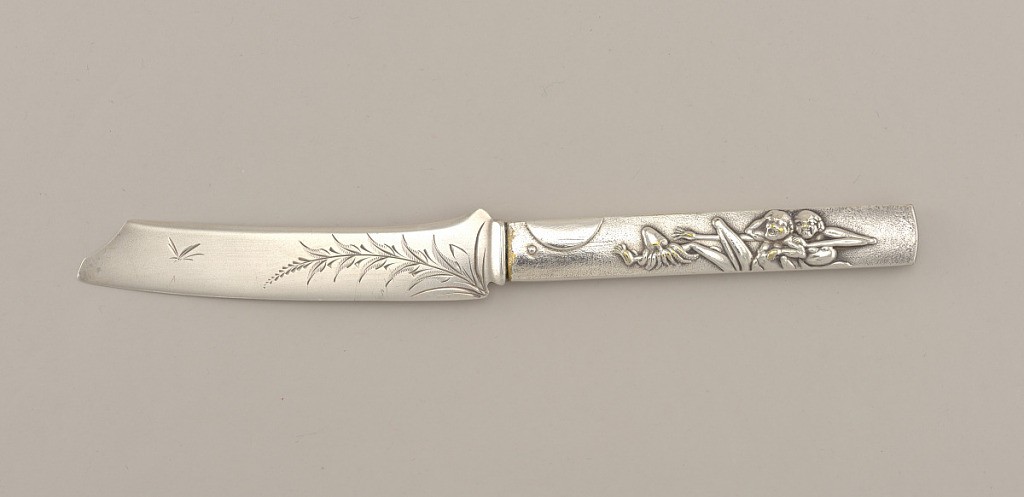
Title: Japonesque Style Pattern Number 5 Frunit Knife
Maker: Gorham Manufacturing Company, Providence, Rhode Island, USA, founded 1818
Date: ca. 1880
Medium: gold plated, silver
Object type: knife
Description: Knife in the form of a Japanese sword; rectangular handle with mottled surface, one side decorated with scene of full moon above two naked men, an octopus attacking one's leg; other side with galloping horse and phoenix in full plumage, set within thin border. Flat, curved blade with blunt tip, engraved with stylized foliate decoration on both sides. Some small areas of gold plate throughout surface of handle.